Aerial crown-view tile of a tropical tree (Barro Colorado Island, Panama), acquired 20250512:
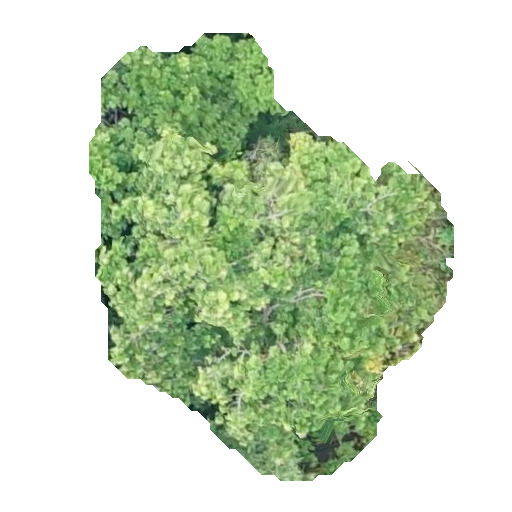
Species: Anacardium excelsum
GBIF accepted scientific name: Anacardium excelsum
Crown area: 158.888 m²